Interaction volume radius: 5 \u00c5
Interaction volume height: 25 \u00c5
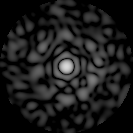
Disorder parameter: 0.8508